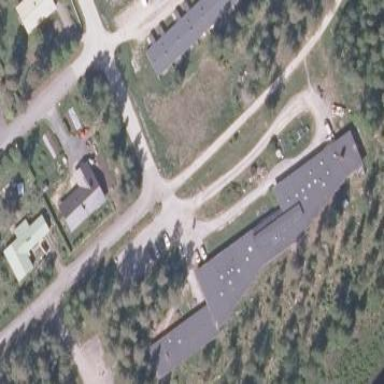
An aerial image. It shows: Building.